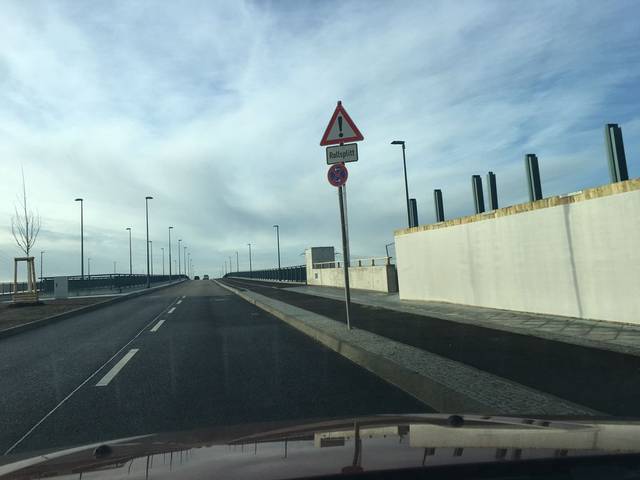
Region: Germany
Coordinates: 52.47, 13.502